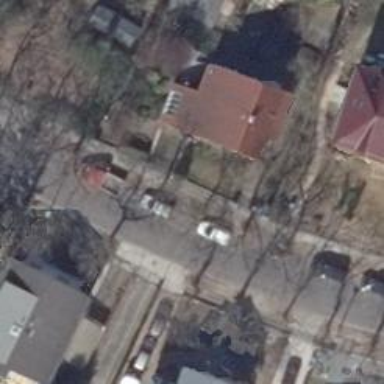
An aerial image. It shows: Residential road with asphalt surface. There are sidewalks on both sides of the road.